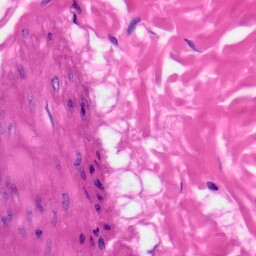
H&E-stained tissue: Skin